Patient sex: M
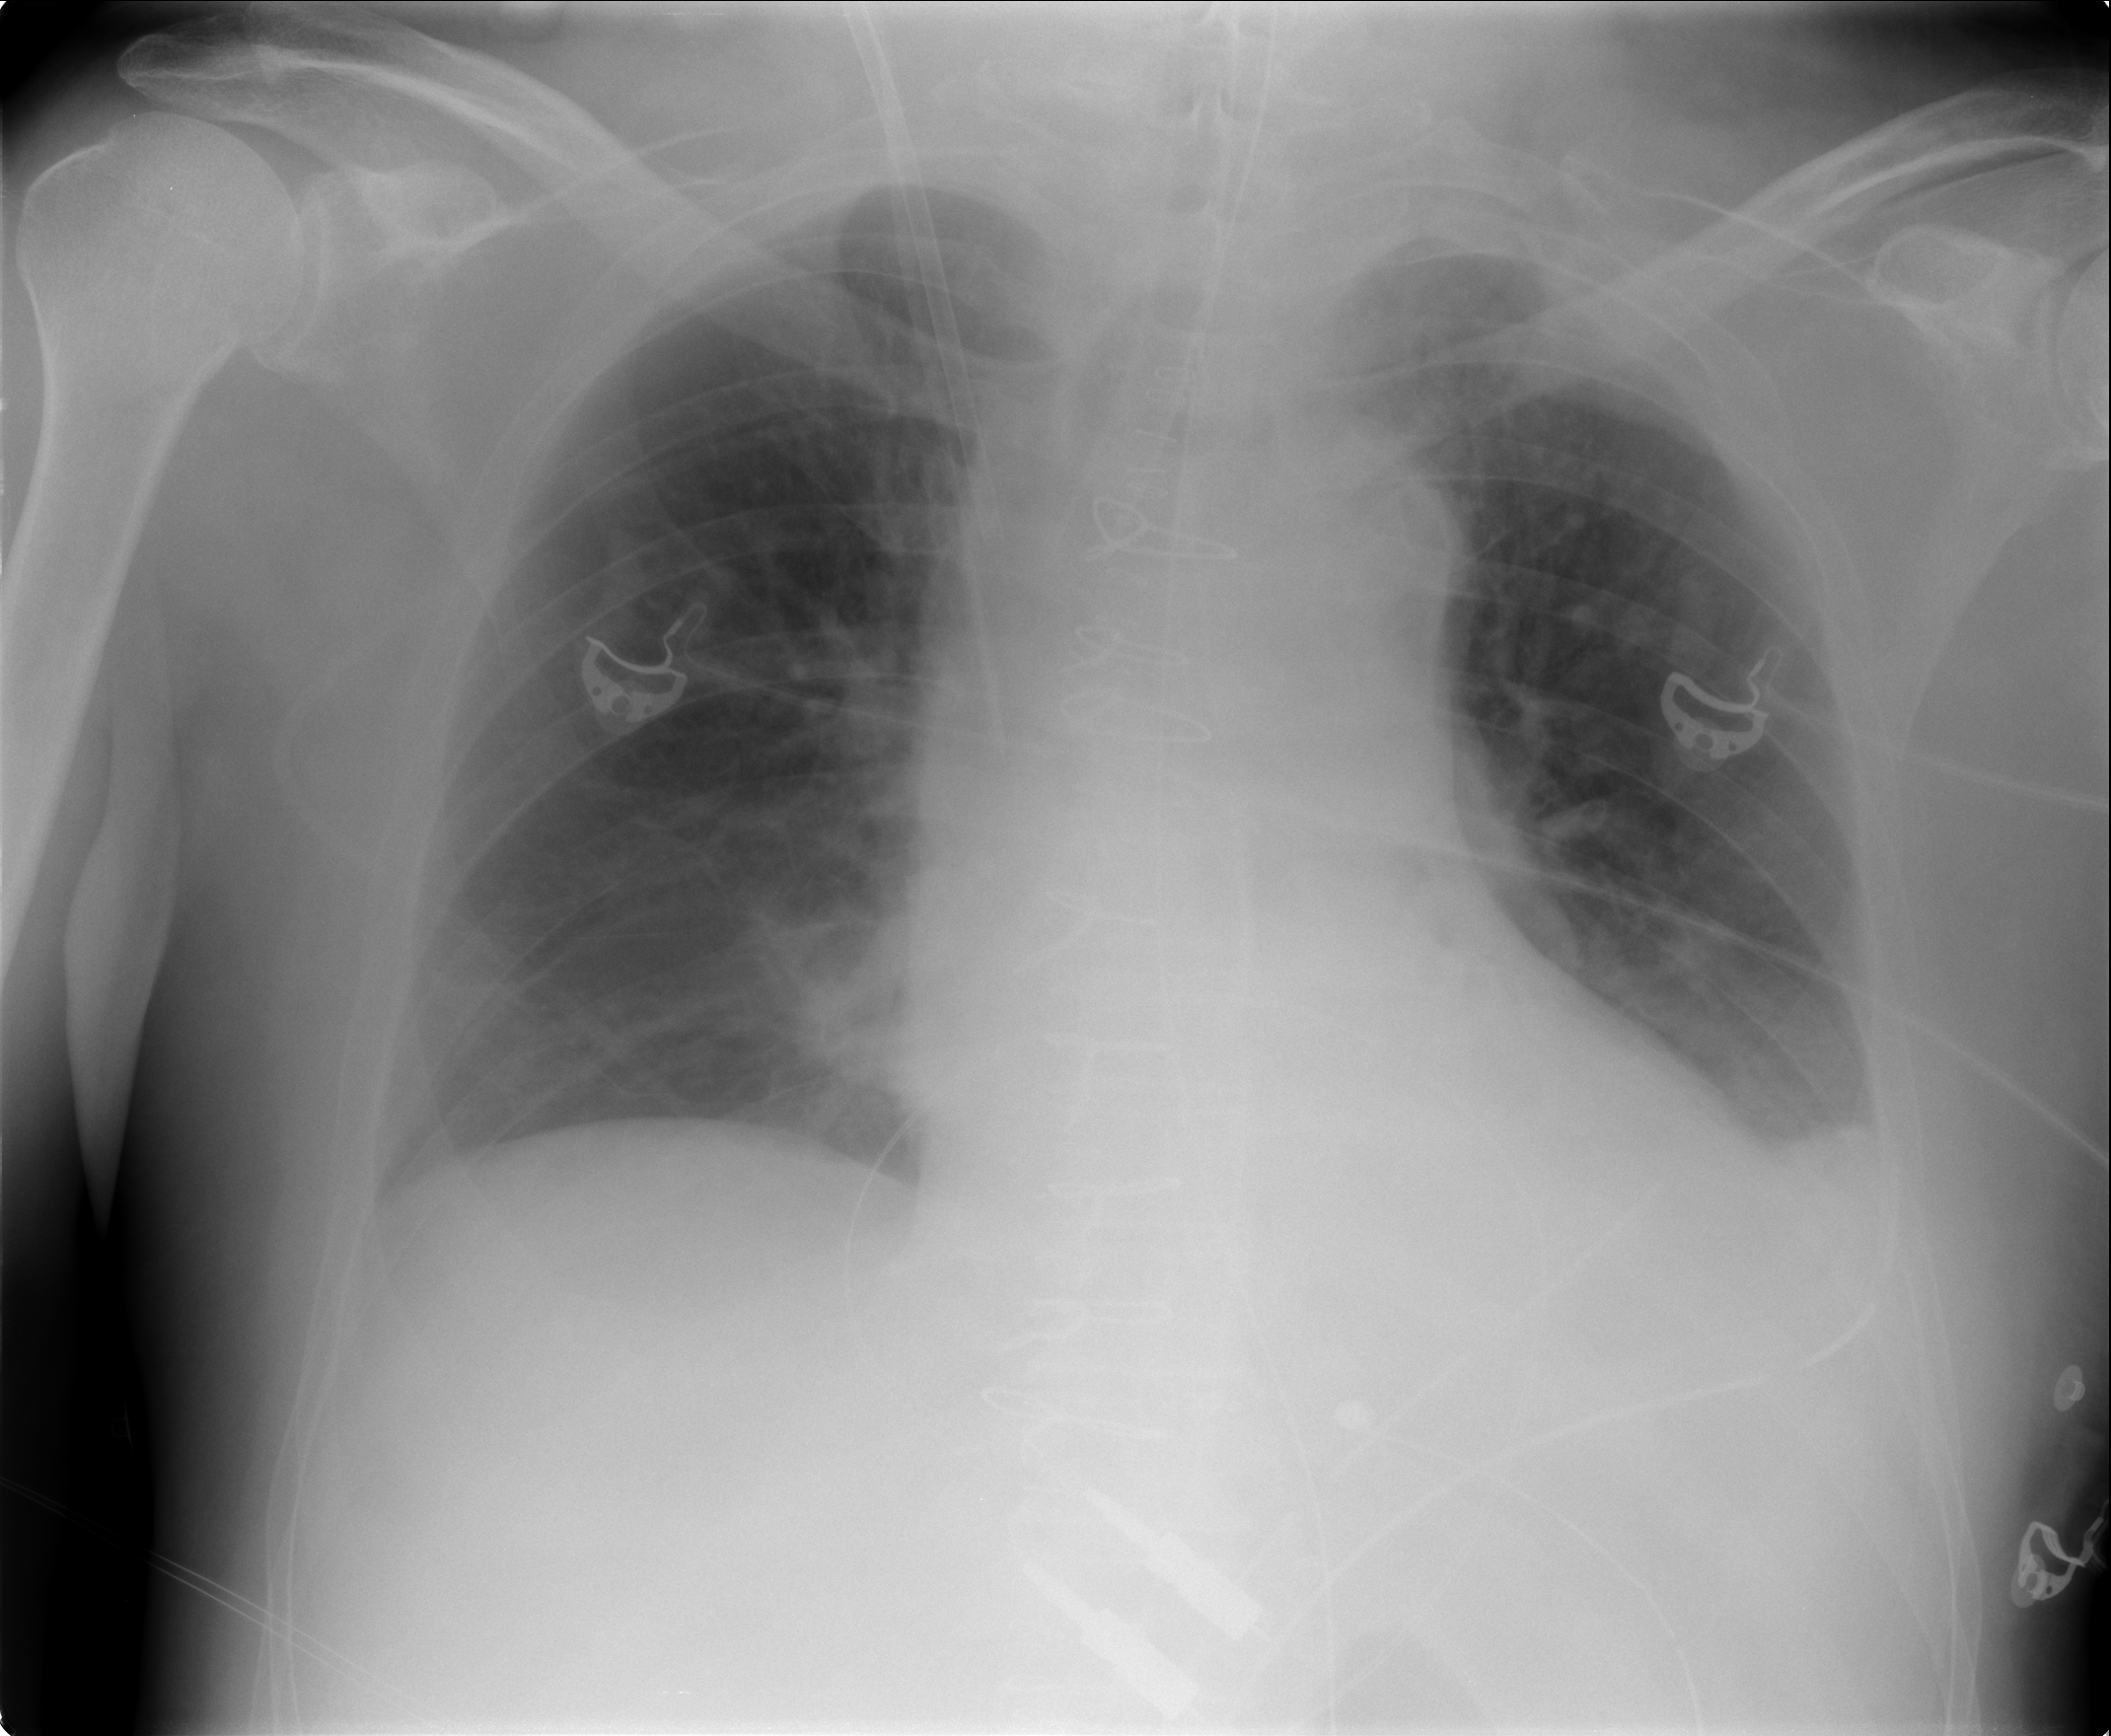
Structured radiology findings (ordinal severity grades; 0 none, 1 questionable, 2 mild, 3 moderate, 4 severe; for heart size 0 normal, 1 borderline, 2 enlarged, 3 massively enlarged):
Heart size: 1
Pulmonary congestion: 0
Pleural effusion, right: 0
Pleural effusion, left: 2
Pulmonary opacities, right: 0
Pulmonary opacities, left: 0
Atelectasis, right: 0
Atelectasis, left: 2